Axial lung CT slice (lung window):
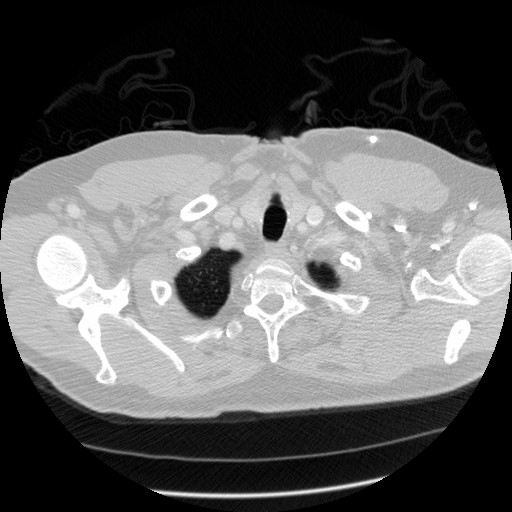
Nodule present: no